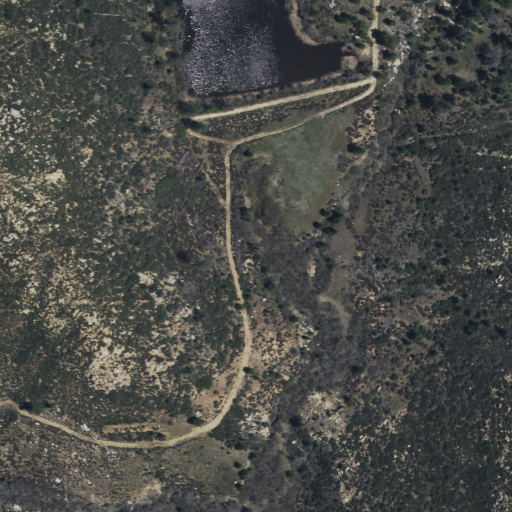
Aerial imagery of valley in California named Rattlesnake Valley containing shrub, open development, open water, woody wetlands, and grassland